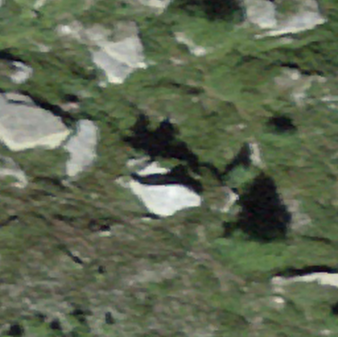
Label: bouldering_area